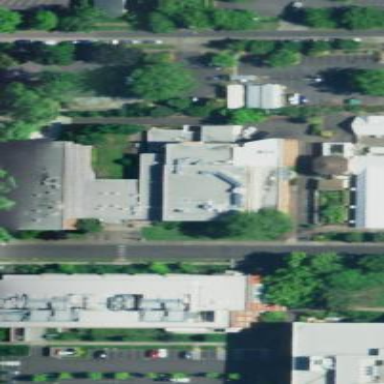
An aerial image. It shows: University building with flat roof.